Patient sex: F
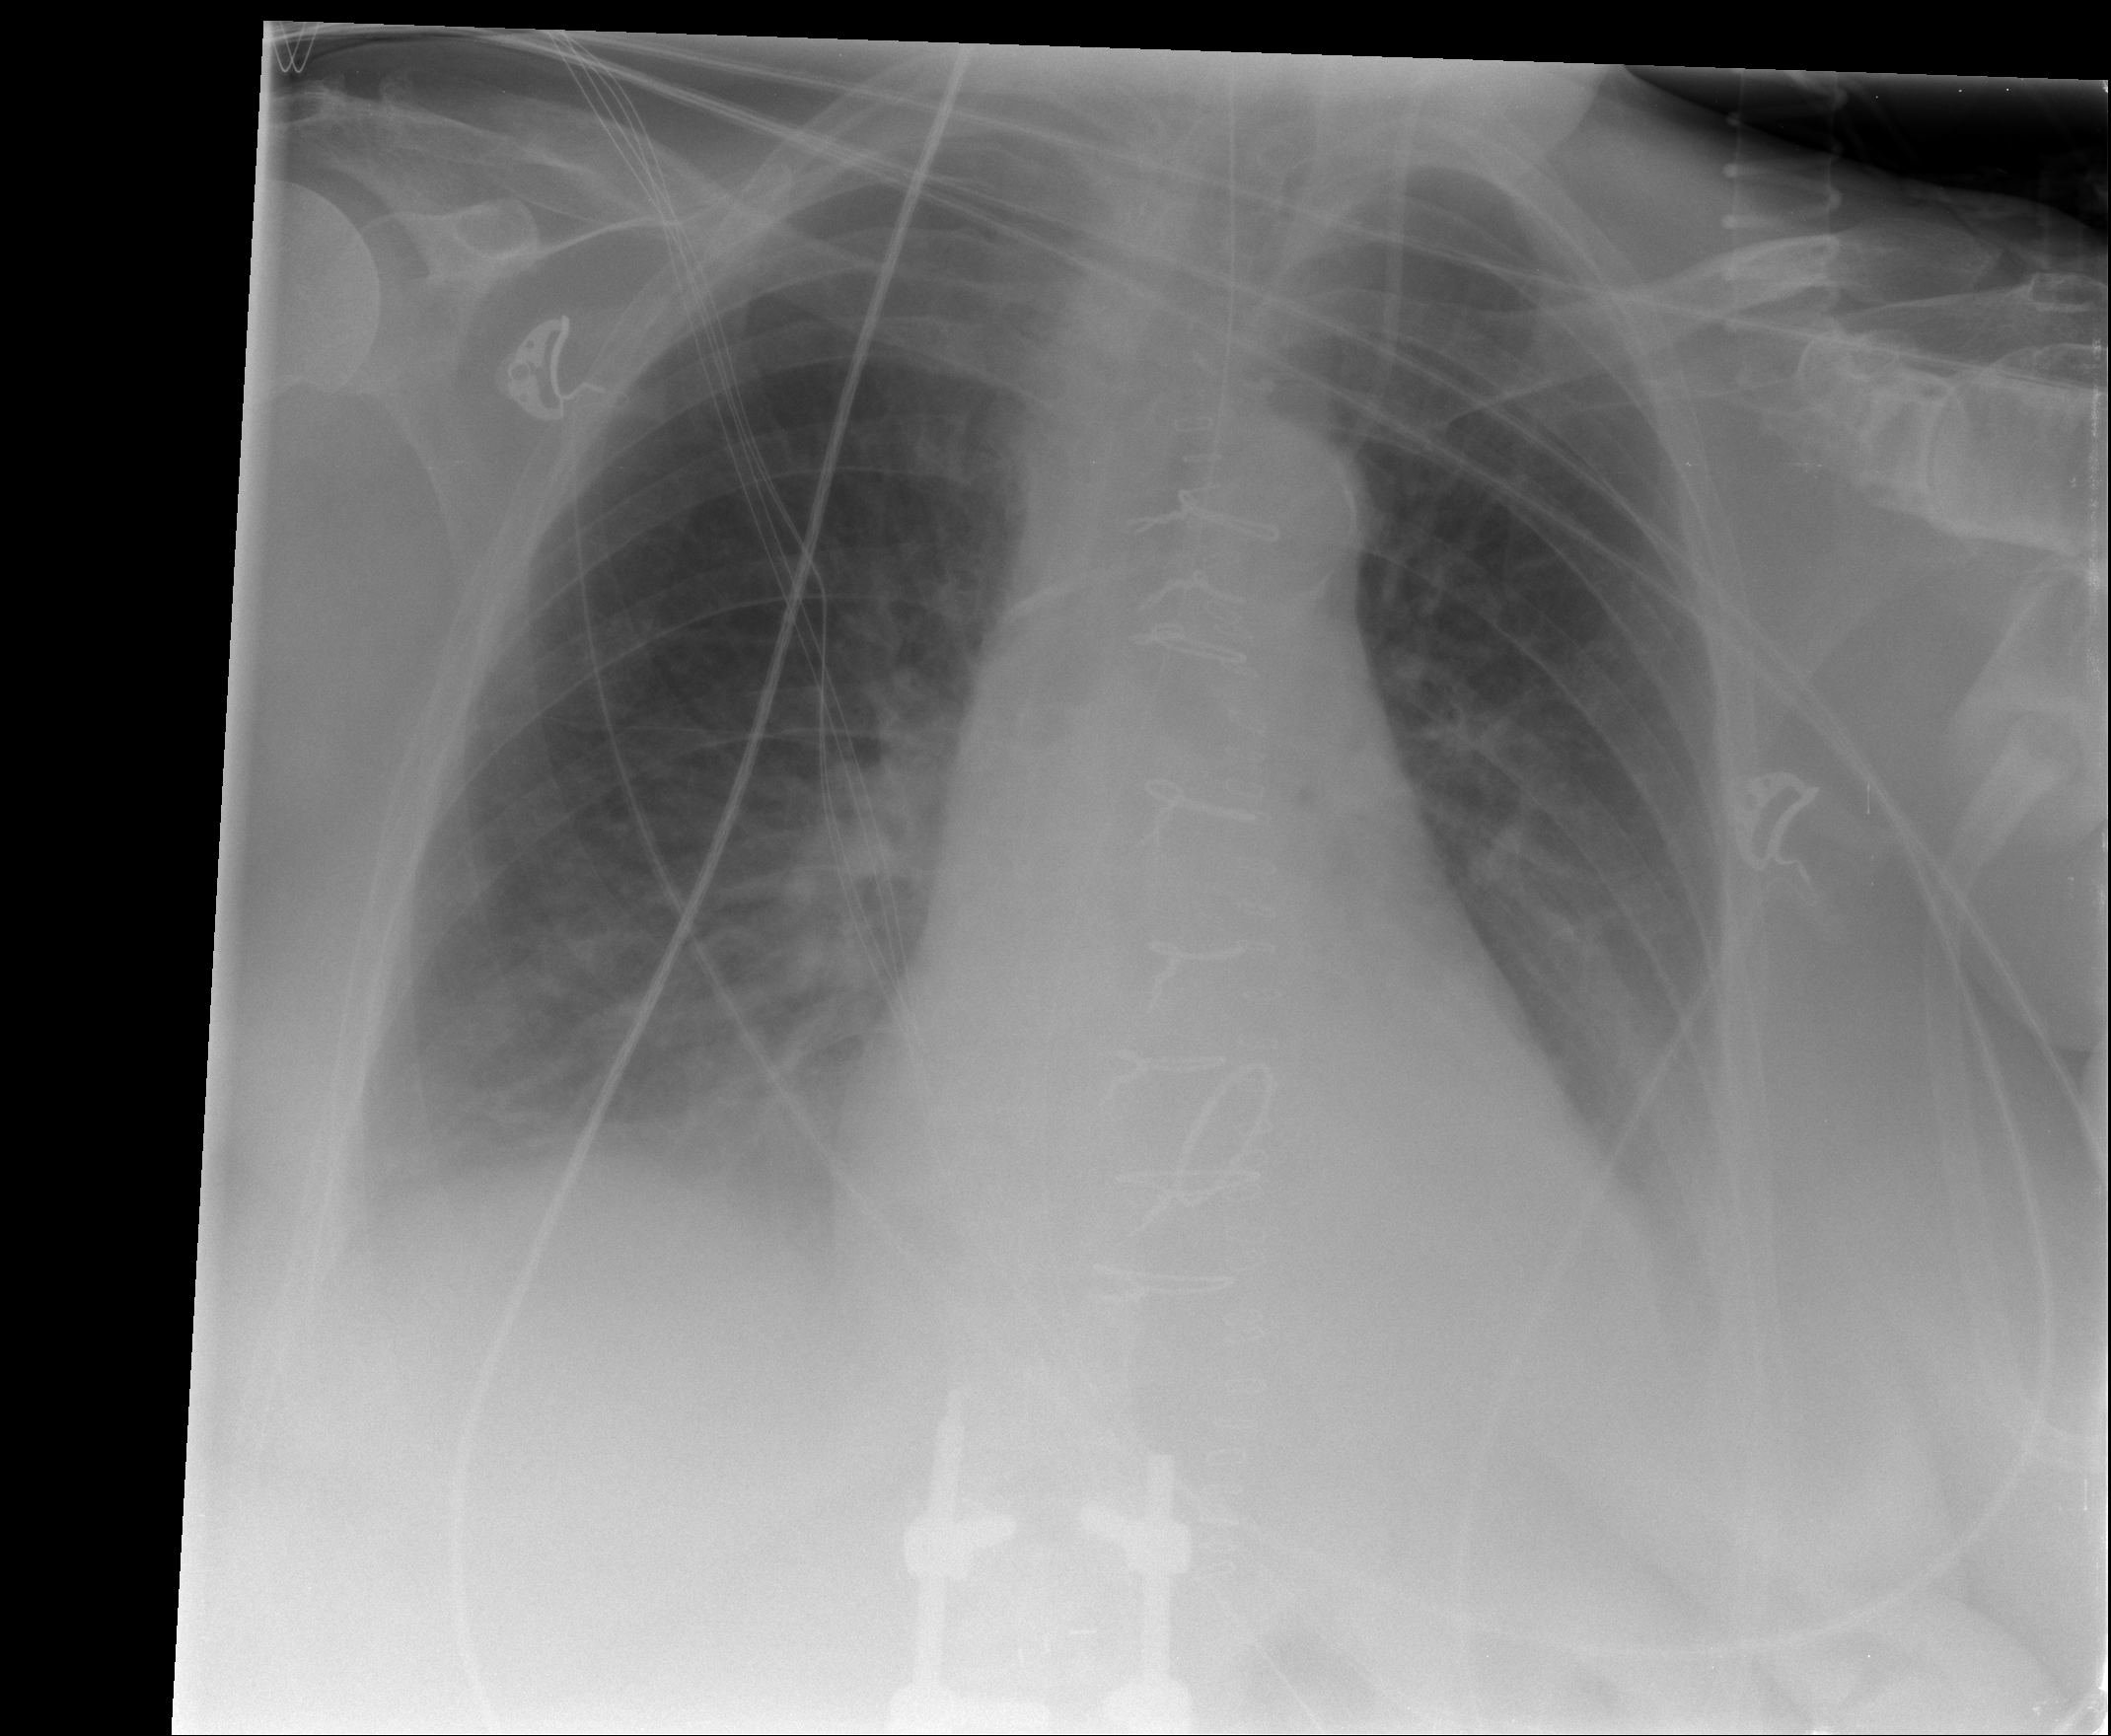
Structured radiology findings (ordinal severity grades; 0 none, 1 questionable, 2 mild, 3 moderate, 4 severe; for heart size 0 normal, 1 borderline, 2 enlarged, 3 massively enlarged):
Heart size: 0
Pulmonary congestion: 0
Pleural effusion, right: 2
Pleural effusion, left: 2
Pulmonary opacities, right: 0
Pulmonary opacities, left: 0
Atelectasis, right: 2
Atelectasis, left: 2